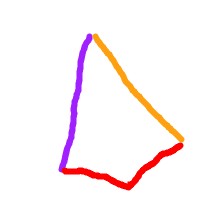
Shape: kite